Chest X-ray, AP view. Patient: 46 years old, sex M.
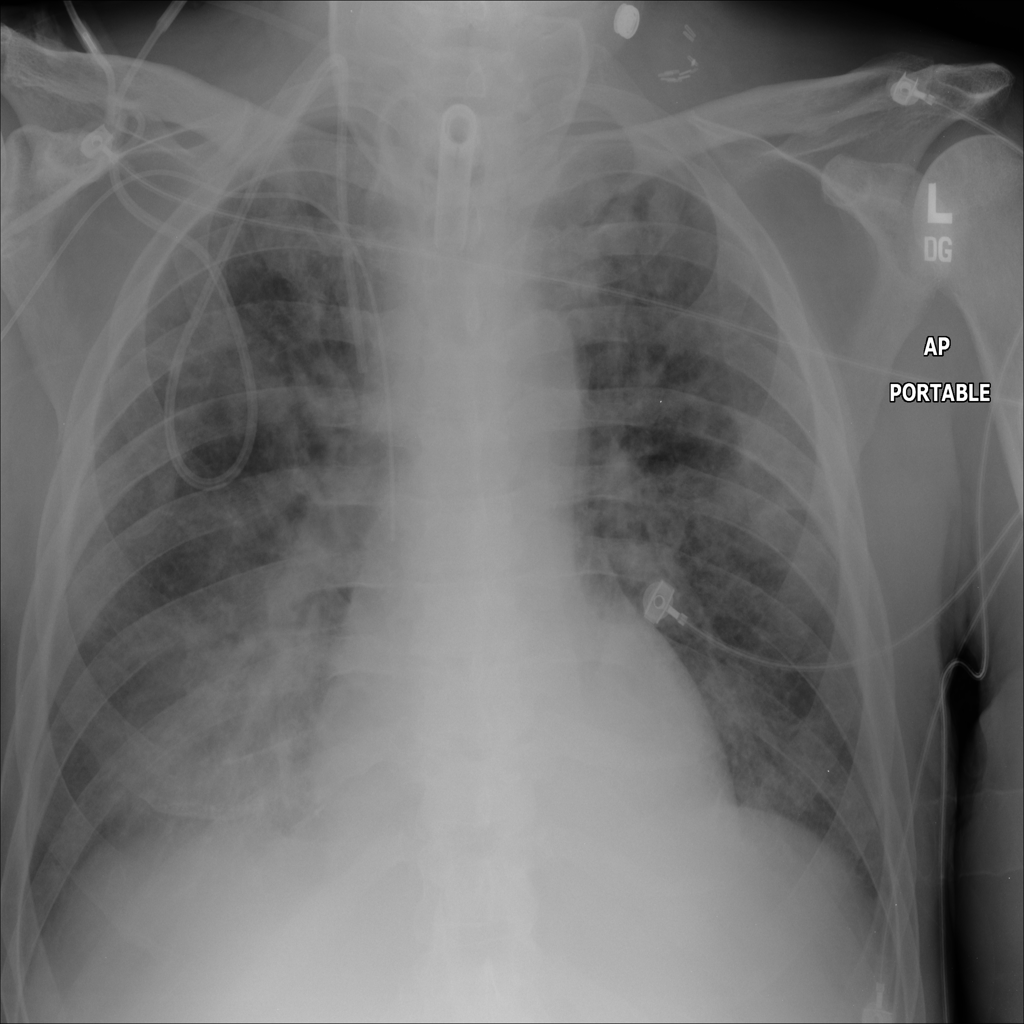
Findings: Edema, Infiltration, Pneumonia